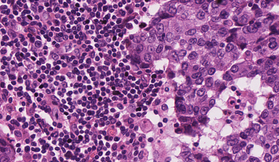
Tumor epithelial tissue: yes
Tumor-associated stroma tissue: yes
Normal tissue: no